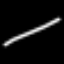
Label: line